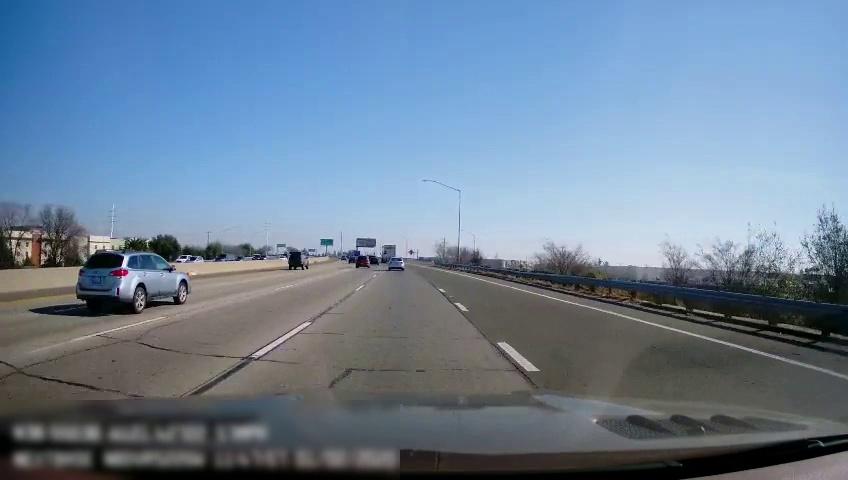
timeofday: Day
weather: Sunny
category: Drivable Space
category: Vehicles | SUV
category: Vehicles | SUV
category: Vehicles | Truck
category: Vehicles | SUV
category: Vehicles | SUV
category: Vehicles | SUV
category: Vehicles | SUV
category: Vehicles | Truck
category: Lanes | Alternate Lane
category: Lanes | Alternate Lane
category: Lanes | Alternate Lane
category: Lanes | Alternate Lane
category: Lanes | Current Lane
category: Lanes | Alternate Lane
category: Traffic | Signs